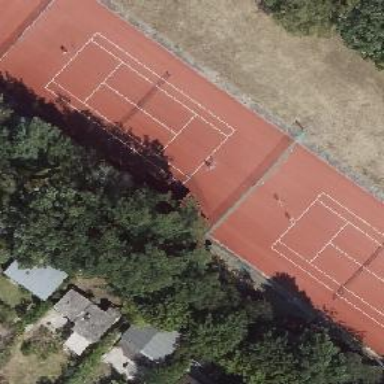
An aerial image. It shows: Tennis court with tartan surface on leisure land pitch.